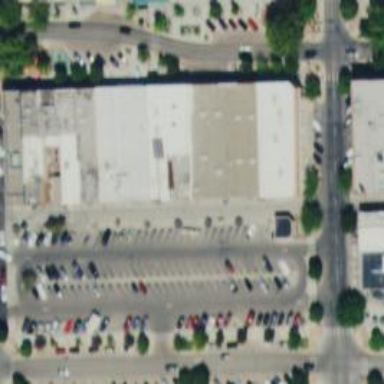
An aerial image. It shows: Parking space.